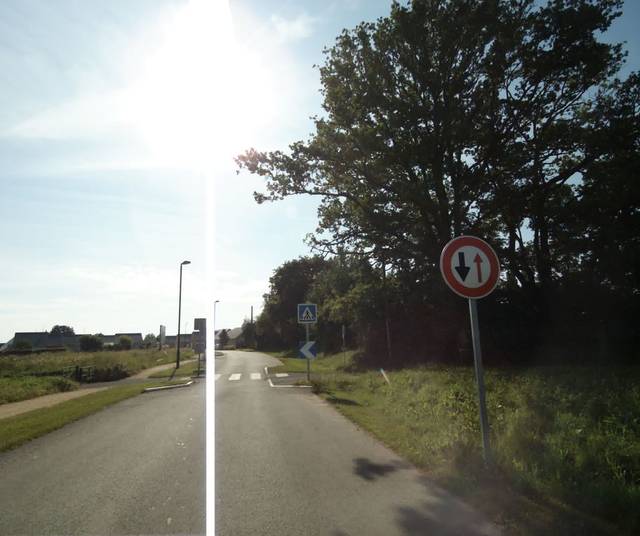
Region: France
Coordinates: 48.053, -0.7828